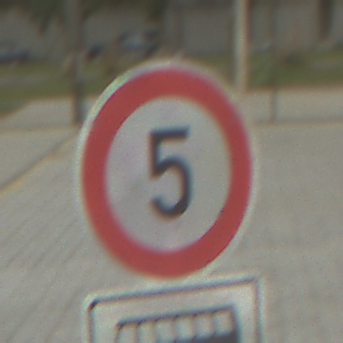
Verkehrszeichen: Geschwindigkeit5
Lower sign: HinweisDurchSinnbild13
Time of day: MorningAfternoon
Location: Outdoor (Suburban)
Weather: PartlyCloudy
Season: NotSpecified
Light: Natural